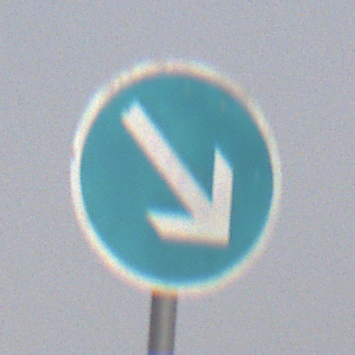
Verkehrszeichen: VorgeschriebeneVorbeifahrtRechts
Umgebung: Outdoor, Nature
Tageszeit: MorningAfternoon
Wetter: PartlyCloudy
Licht: Natural
Jahreszeit: NotSpecified
Kontrast: MediumContrast